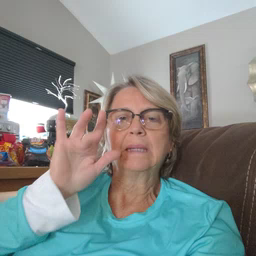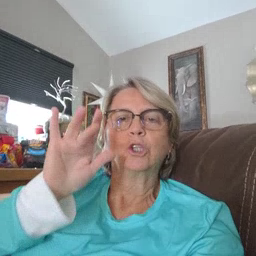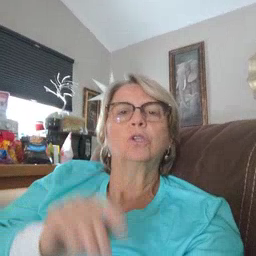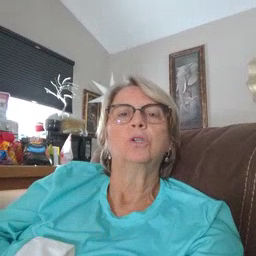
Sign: touch